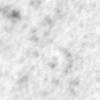
Label: no_change